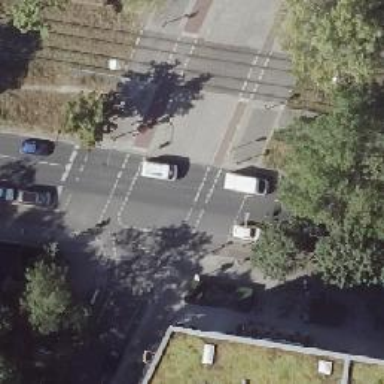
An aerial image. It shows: Cycleway around traffic island.